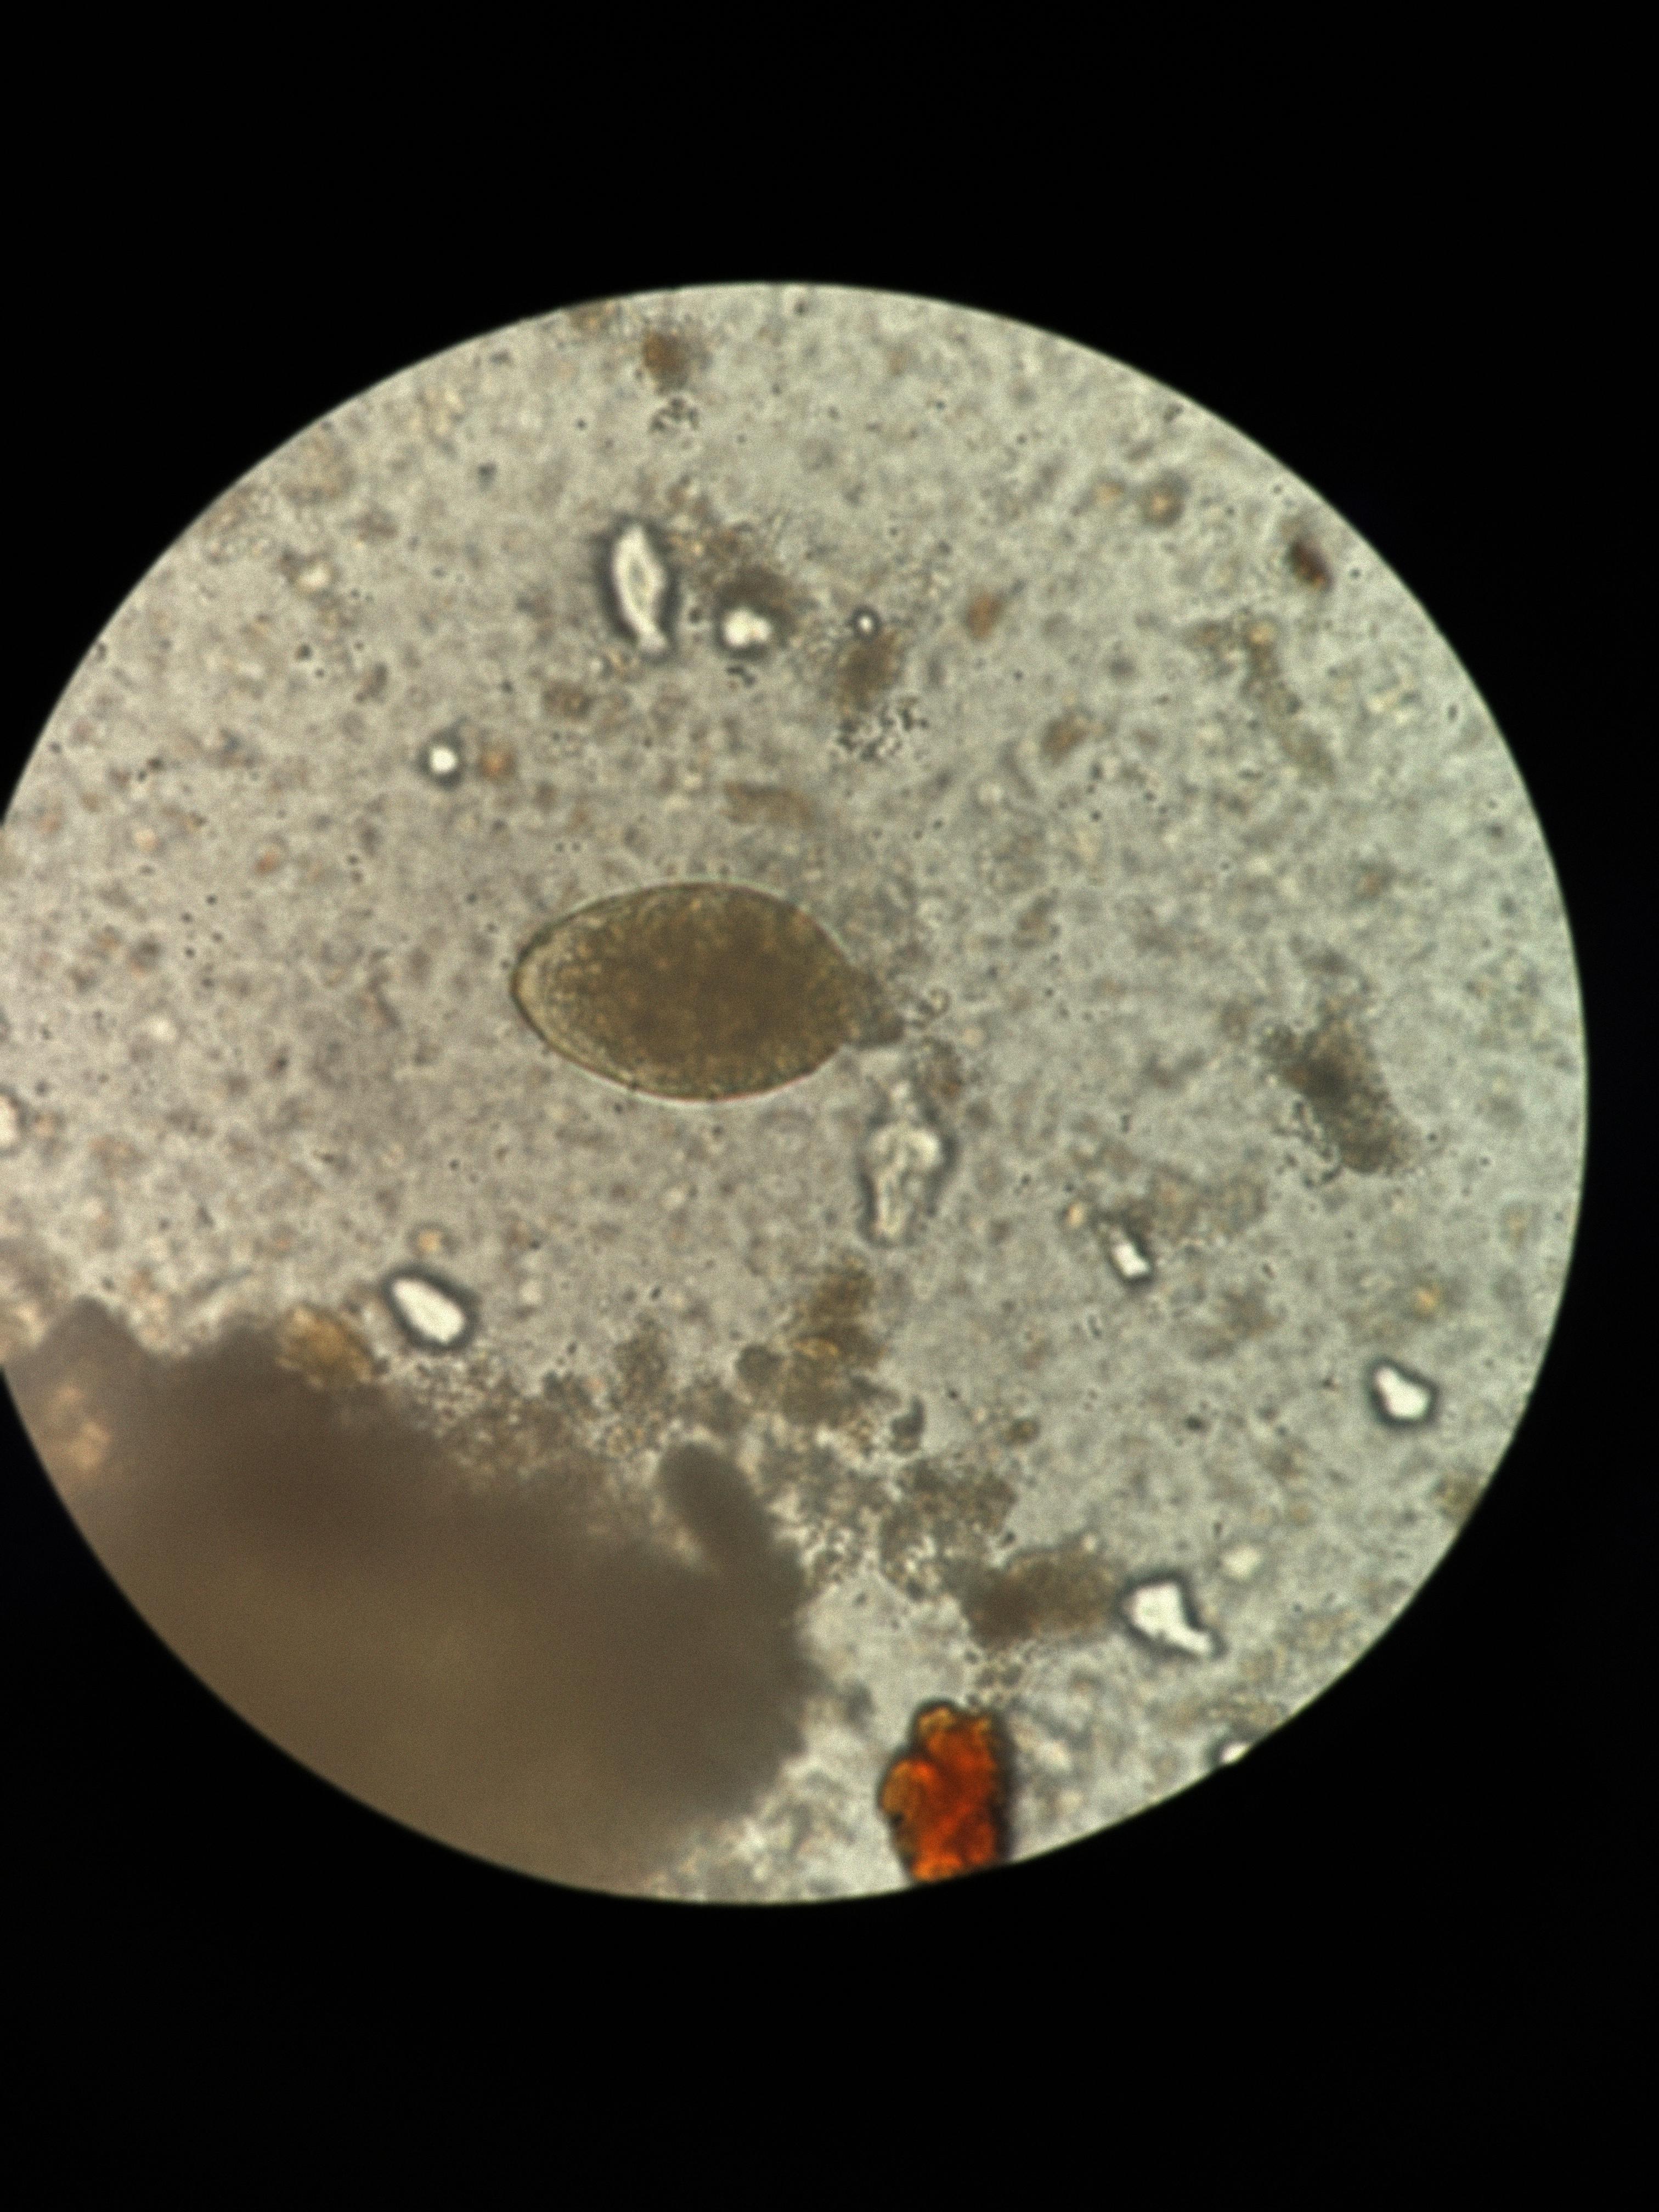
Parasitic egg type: Fasciolopsis buski